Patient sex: F
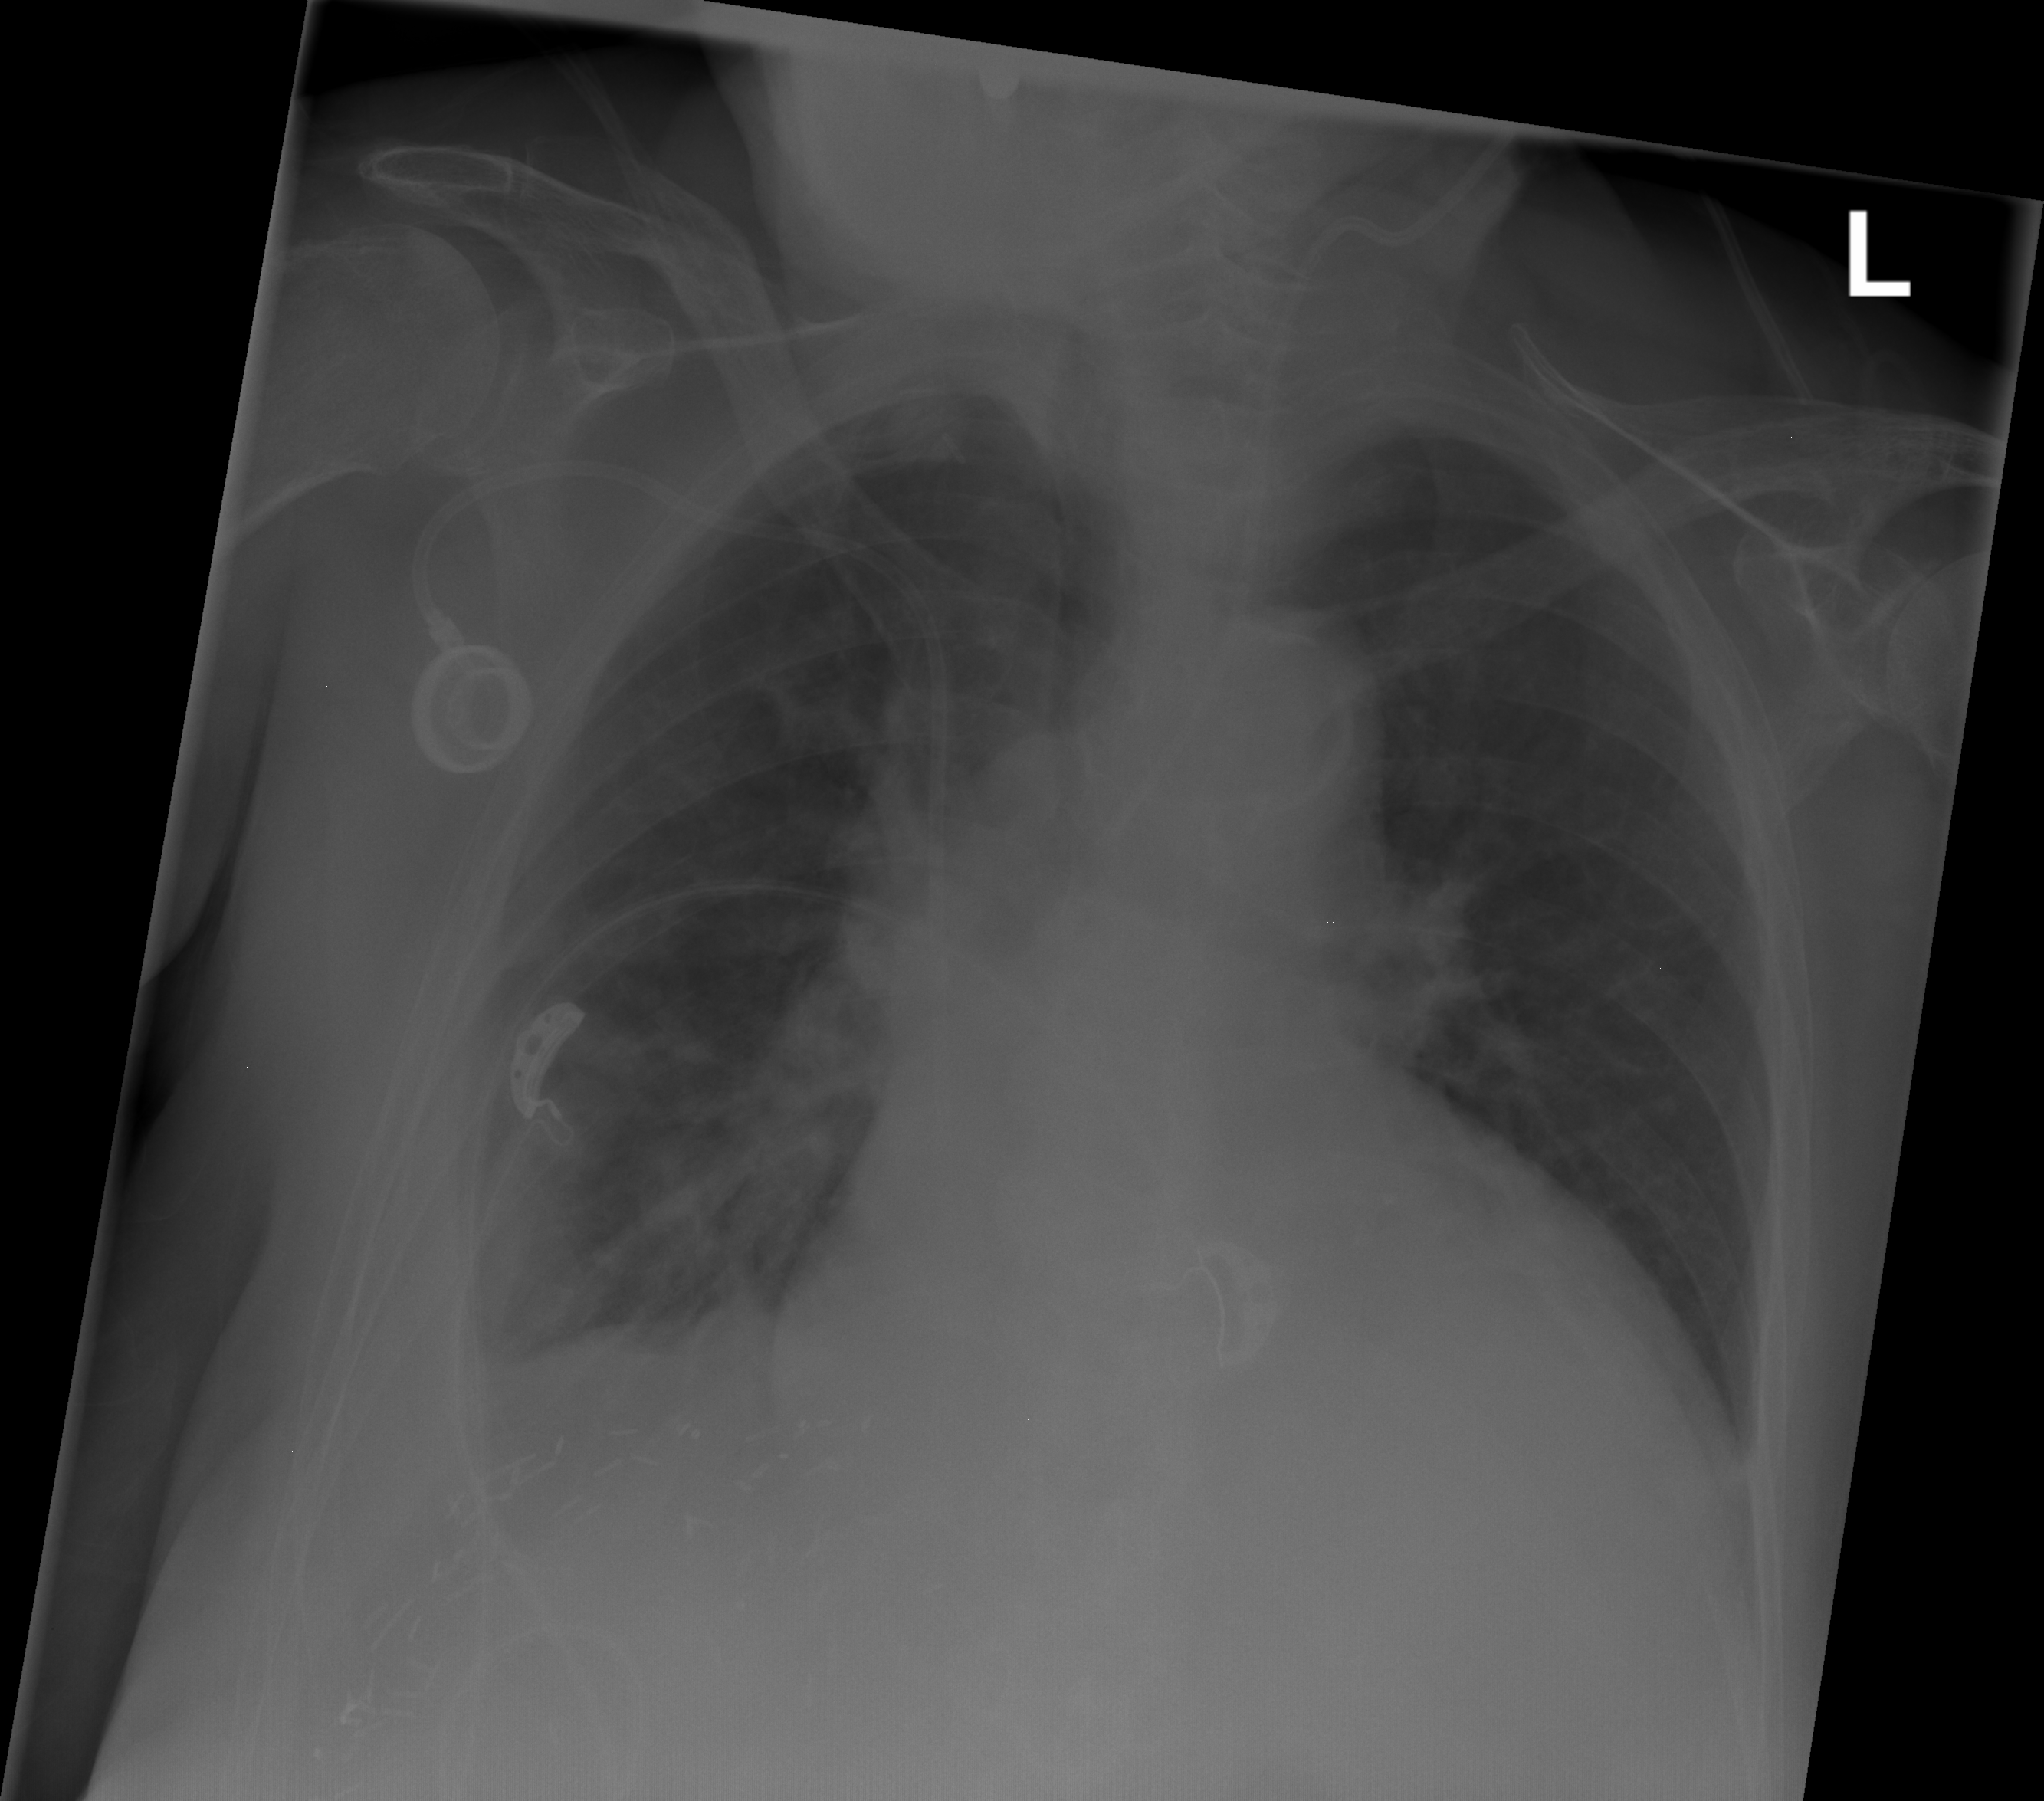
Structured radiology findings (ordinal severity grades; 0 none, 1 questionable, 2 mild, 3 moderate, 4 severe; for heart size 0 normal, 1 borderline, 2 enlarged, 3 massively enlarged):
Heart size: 2
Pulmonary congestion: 0
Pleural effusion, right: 2
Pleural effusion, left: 1
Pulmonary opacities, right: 2
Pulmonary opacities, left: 0
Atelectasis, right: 2
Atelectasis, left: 0